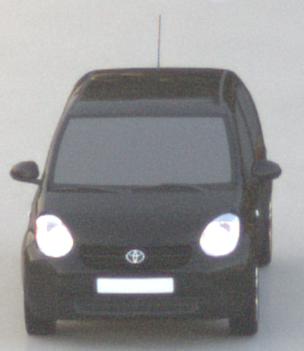
Make: Toyota
Model: Passo
Detailed model: Toyota Passo X Yururi
Model produced from: 2010
Model produced until: 2016
Doors: 5
Color: black
Road condition: wet road
Daytime: sunrise or sunset
Contrast: low contrast